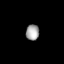
Tissue: lung
Cell type: Fibroblasts
Senescence score: 0.6121
Nuclear area (px): 205
Mean DAPI intensity: 162.22